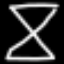
Label: hourglass